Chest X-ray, AP view. Patient: 65 years old, sex F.
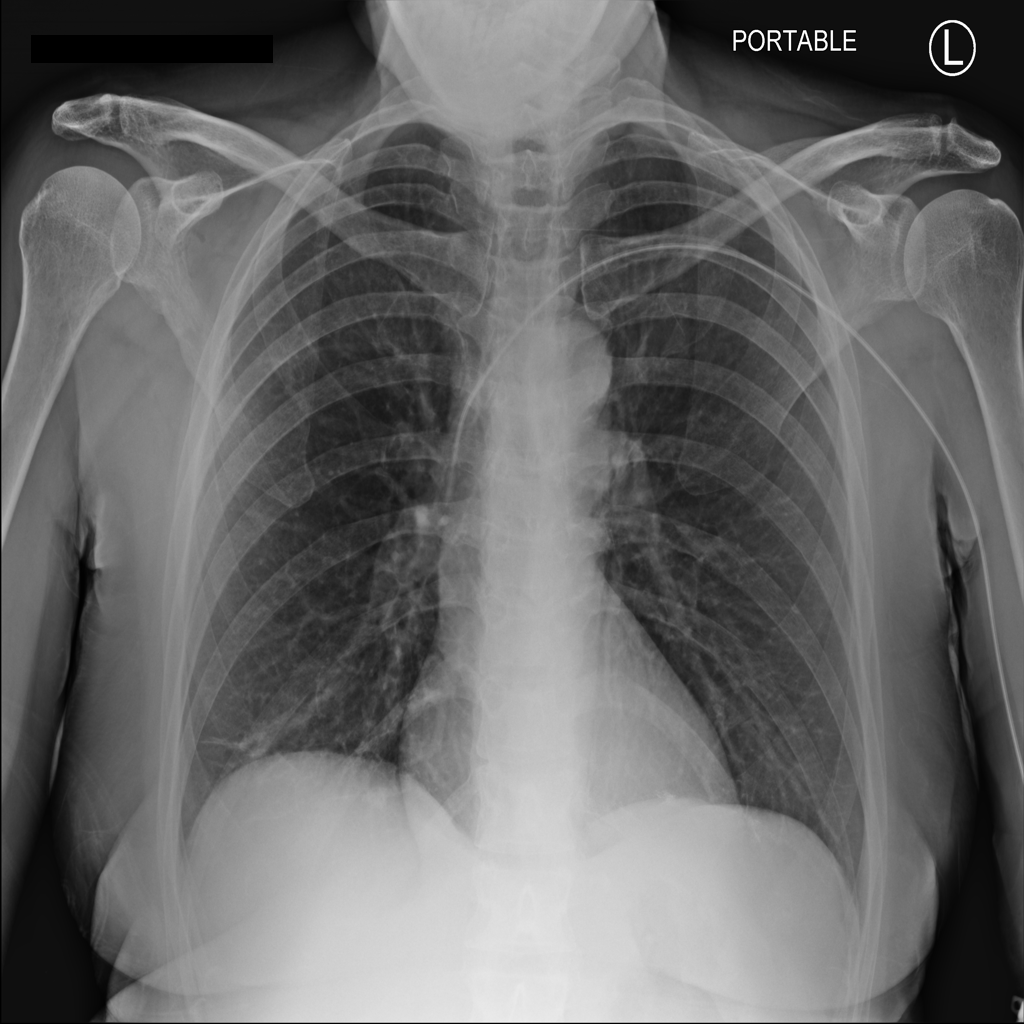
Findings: Atelectasis